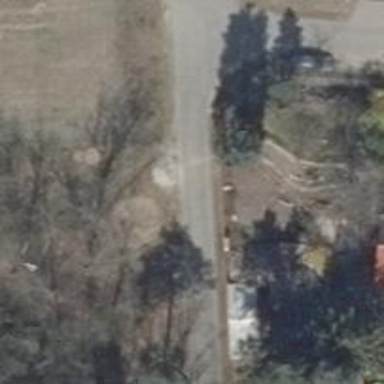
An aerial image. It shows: Residential road.